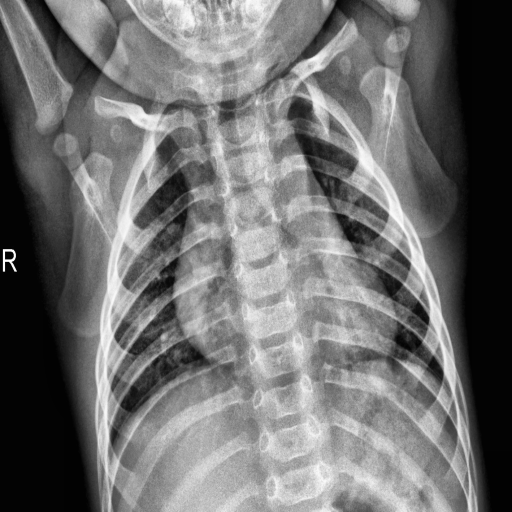
Finding: NORMAL